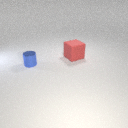
small blue metal cylinder in front of large red rubber cube